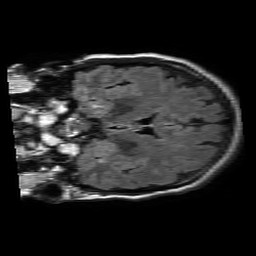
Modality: FLAIR
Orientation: coronal
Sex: female
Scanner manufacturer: philips
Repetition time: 11 s
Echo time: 0.125 s